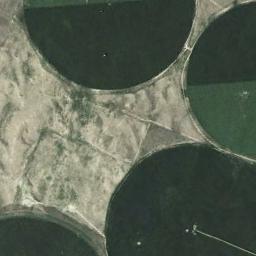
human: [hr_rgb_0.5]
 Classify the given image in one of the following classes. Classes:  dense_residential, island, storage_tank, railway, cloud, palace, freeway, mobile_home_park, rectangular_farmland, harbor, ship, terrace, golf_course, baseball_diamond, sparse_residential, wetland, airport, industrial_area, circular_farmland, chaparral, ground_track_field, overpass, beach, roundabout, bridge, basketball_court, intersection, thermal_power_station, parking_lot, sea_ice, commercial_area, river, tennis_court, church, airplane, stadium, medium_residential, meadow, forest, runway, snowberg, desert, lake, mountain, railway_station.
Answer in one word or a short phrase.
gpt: circular_farmland